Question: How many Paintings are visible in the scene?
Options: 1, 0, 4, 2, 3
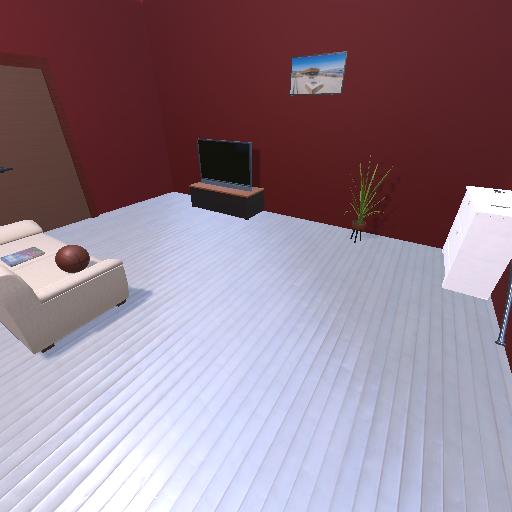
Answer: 1